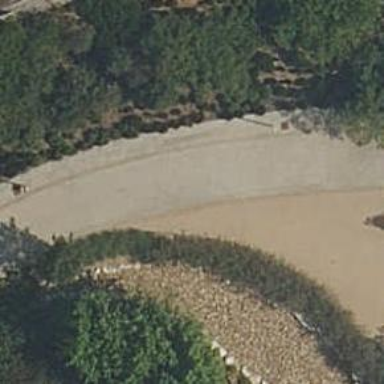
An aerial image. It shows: Cycleway with paving stones as the surface.